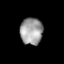
Tissue: lung
Cell type: Epithelial cells
Senescence score: 0.1793
Nuclear area (px): 589
Mean DAPI intensity: 158.374